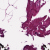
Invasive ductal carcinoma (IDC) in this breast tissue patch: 0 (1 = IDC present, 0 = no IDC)